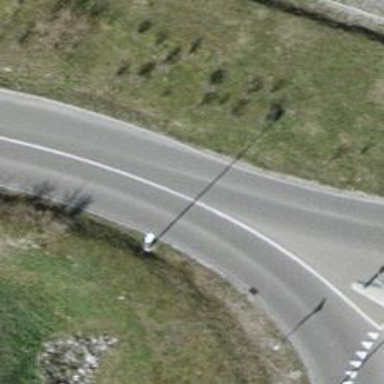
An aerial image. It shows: Secondary road with asphalt surface.